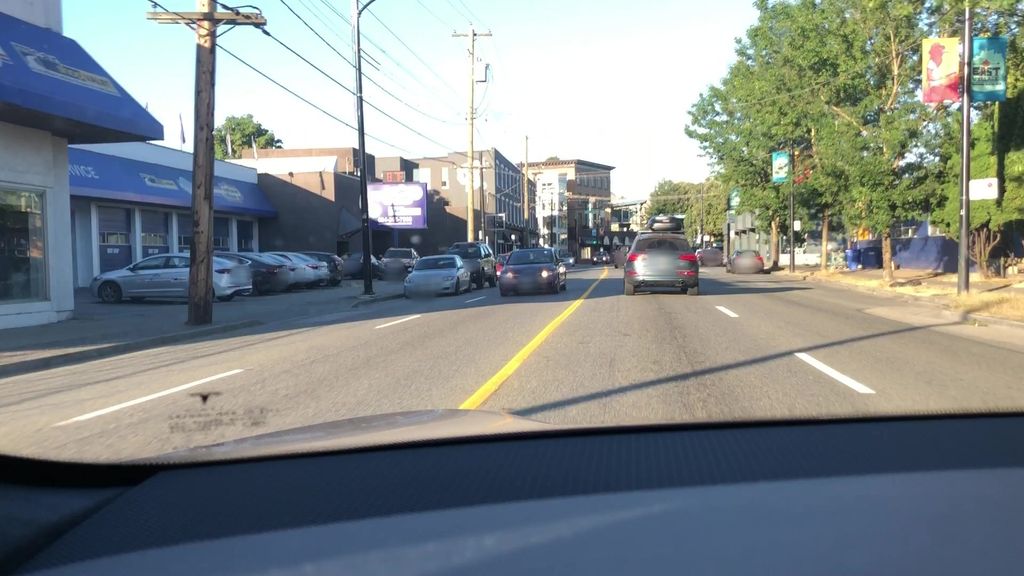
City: vancouver